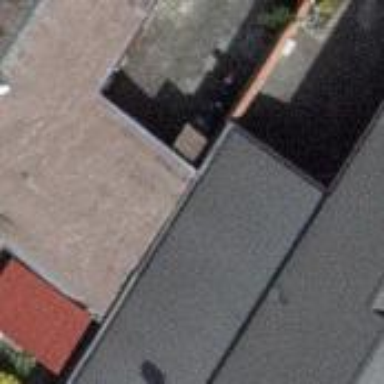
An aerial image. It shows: View of roof of building.